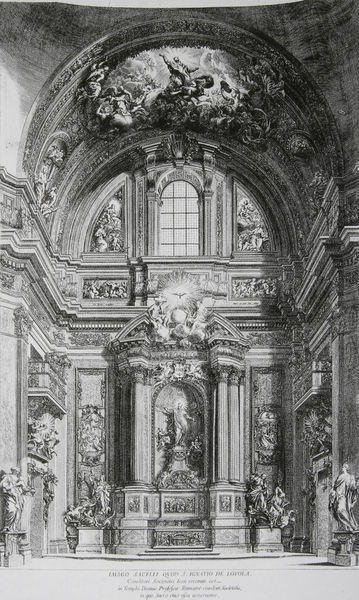
Titel: Blick auf die Kapelle des S. Ignazio im linken Querschiff von Il Gesù, Rom
Künstler: Vincenzo Mariotto
Standort: New York
Institution: The Metropolitan Museum of Art
Schlagwörter: dunkel, felsen, gemälde, gott, himmel, körper, schatten, weiß, wolken, fenster, grau, hell, licht, pfeiler, raum, schwarz, säule, säulen, zeichnung, zimmer, schloss, wolke, malerei, ornament, wand, barock, mensch, sockel, stein, steine, taube, bild, innenraum, kirche, boden, figur, gold, decke, renaissance, rokoko, rund, engel, skulptur, statue, schiff, schrift, bilder, bogen, italien, bündel, fels, giebel, mauer, sprossenfenster, grafik, graphik, empore, figuren, rundbogen, kuppel, arches, architecture, church, column, white, window, black, interior, painting, ornamente, verzierung, stuck, stufen, plinthe, edel, foto, fotografie, bögen, wände, nische, gewölbe, buch, religion, sprossen, strahlen, denkmal, druck, schwarzweiss, radierung, stich, kupfer, offenbarung, beschriftung, bleistift, gebet, entwurf, kranz, altar, hochaltar, langhaus, buchdruck, portal, sims, kirchenschiff, gesims, skulpturen, plastiken, statuen, bündelpfeiler, kanzel, obergaden, christus, jesus, mauern, simse, apsis, chor, kapelle, erscheinung, heiliger, porticus, heilige, muschel, deckengemälde, fresko, basis, drawing, prunk, teuer, maria, kupferstich, kitschig, stahl, verzierungen, christentum, auferstehung, grabmal, mamor, geist, nischen, deckenmalerei, tonnengewölbe, wölbung, basen, segmentgiebel, gesimse, bleistifft, vierung, il gesu, ceiling, kuperstich, art, kiche, statues, pencil, kappelle, christ, frasko, god, heiliger geist, deckenfresko, kleinteilig, gesprengt, christian, illusionismus, jakobsmuschel, sprosse, figurenschmuck, beleistifft, feckengemälde, festersprossen, r, alter, stencil, ignazius, sachrift, architecure, masterpiece, gebälz, deptiction